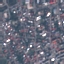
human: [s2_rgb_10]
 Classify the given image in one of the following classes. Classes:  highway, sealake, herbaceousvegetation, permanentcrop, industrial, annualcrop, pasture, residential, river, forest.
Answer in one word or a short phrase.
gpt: Residential